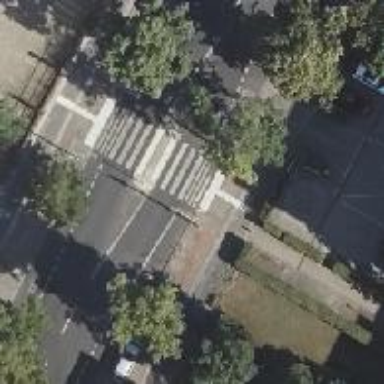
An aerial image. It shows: Uncontrolled zebra crossing with pedestrian island.